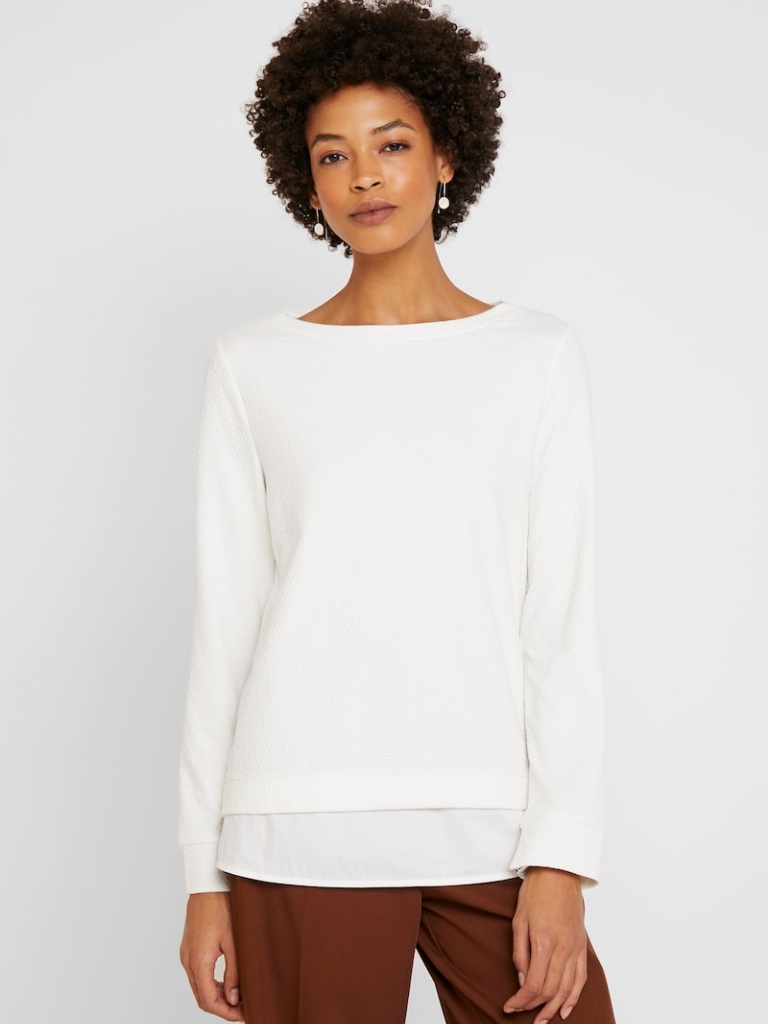
cotton relaxed a long-sleeved with the sleeves down hip length Untucked crew sweatshirt